Field crop: maize
Growth stage: 2
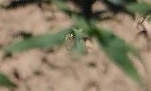
Species: maize